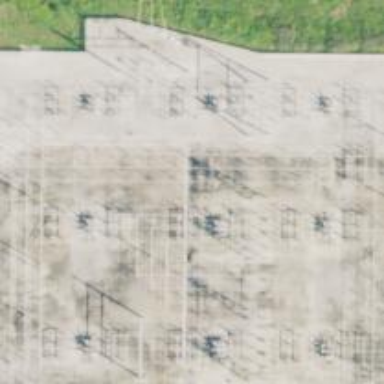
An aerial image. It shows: Switch for power supply.